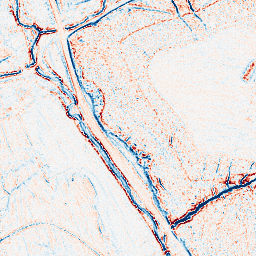
Category: edge_preserving
Decomposition family: anisotropic_diffusion
Decomposition parameters: iterations: 5
kappa: 100
gamma: 0.1
Upsampling method: bilinear
Upsampling parameters: scale: 2
Upsampling scale: 2